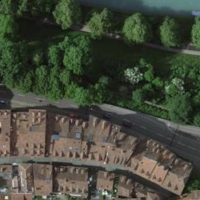
EUNIS habitat code: 53
Species observed at this site:
Fringilla coelebs
Impatiens parviflora
Acer campestre